Question: I created a home view with three navigationlinks. With a click, a view appears with a List of 180 images, fetched from AWS S3. During scrolling, the view is hitching. Therefore the images shall load in background async. I already implemented a downsample-function for reducing the memory footprint. I followed the talk from <URL>, which explains how to implement async loading using DispatchQueue. But I don't get it to work.
BTW, I'm pretty new to SwiftUI and Swift.
I tried to implement it like in this screenshot from the WWDC talk. My implementation is commented in my own code snippet below.

I also tried to work with the Combine framework, but didn't find a solution for my problem.
Most websites describe how to work with DispatchQueue in Swift, but not in SwiftUI, what makes it difficult for me where to start off.
'''
var body: some View {
List {
ForEach(range.count, id: \.self) { item in
NavigationLink(destination: ImageLargeView()) {
//DispatchQueue.main.async {
Image(uiImage: downsample(thisReturnesAllDownsampledImagesAsUIImage))
//}
}
.frame(minWidth: 0, maxWidth: .infinity, minHeight: 0, maxHeight: 200, alignment: .center)
.clipped()
}
}
}
'''
My aim is to get rid of the hitching behaviour with a minimum of memory footprint.
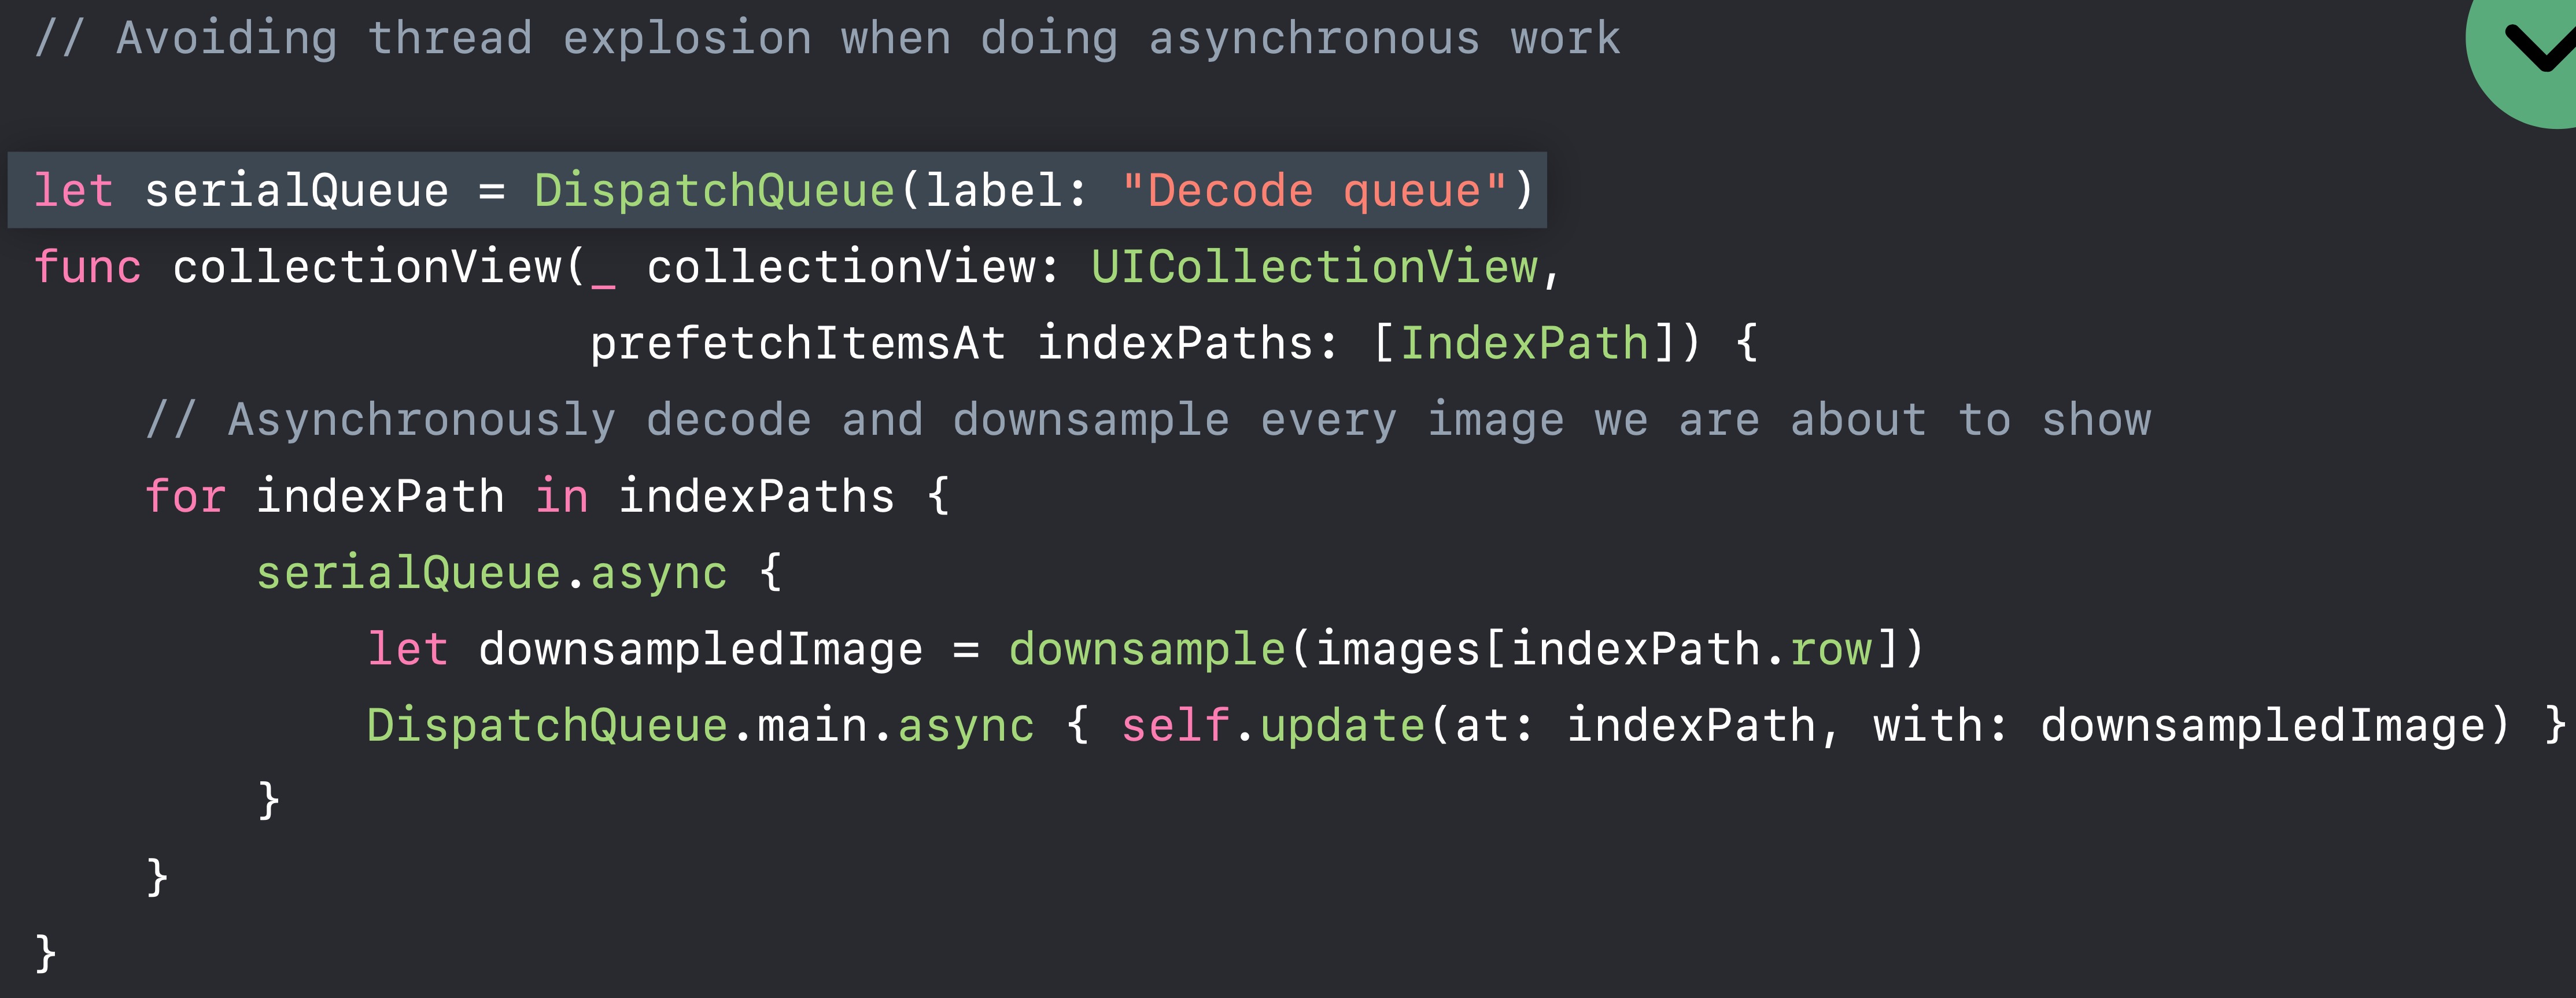
Answer: Take a look at some blog posts about asynchronous image loading in SwiftUI. <URL> for instance looks like it describes the technique you need to use perfectly.
In a nutshell: put a custom View in your hierarchy that handles downloading on a background thread and then updates the image when the view has been downloaded.
There are Cocoapods available as well, like <URL> for instance.